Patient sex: M
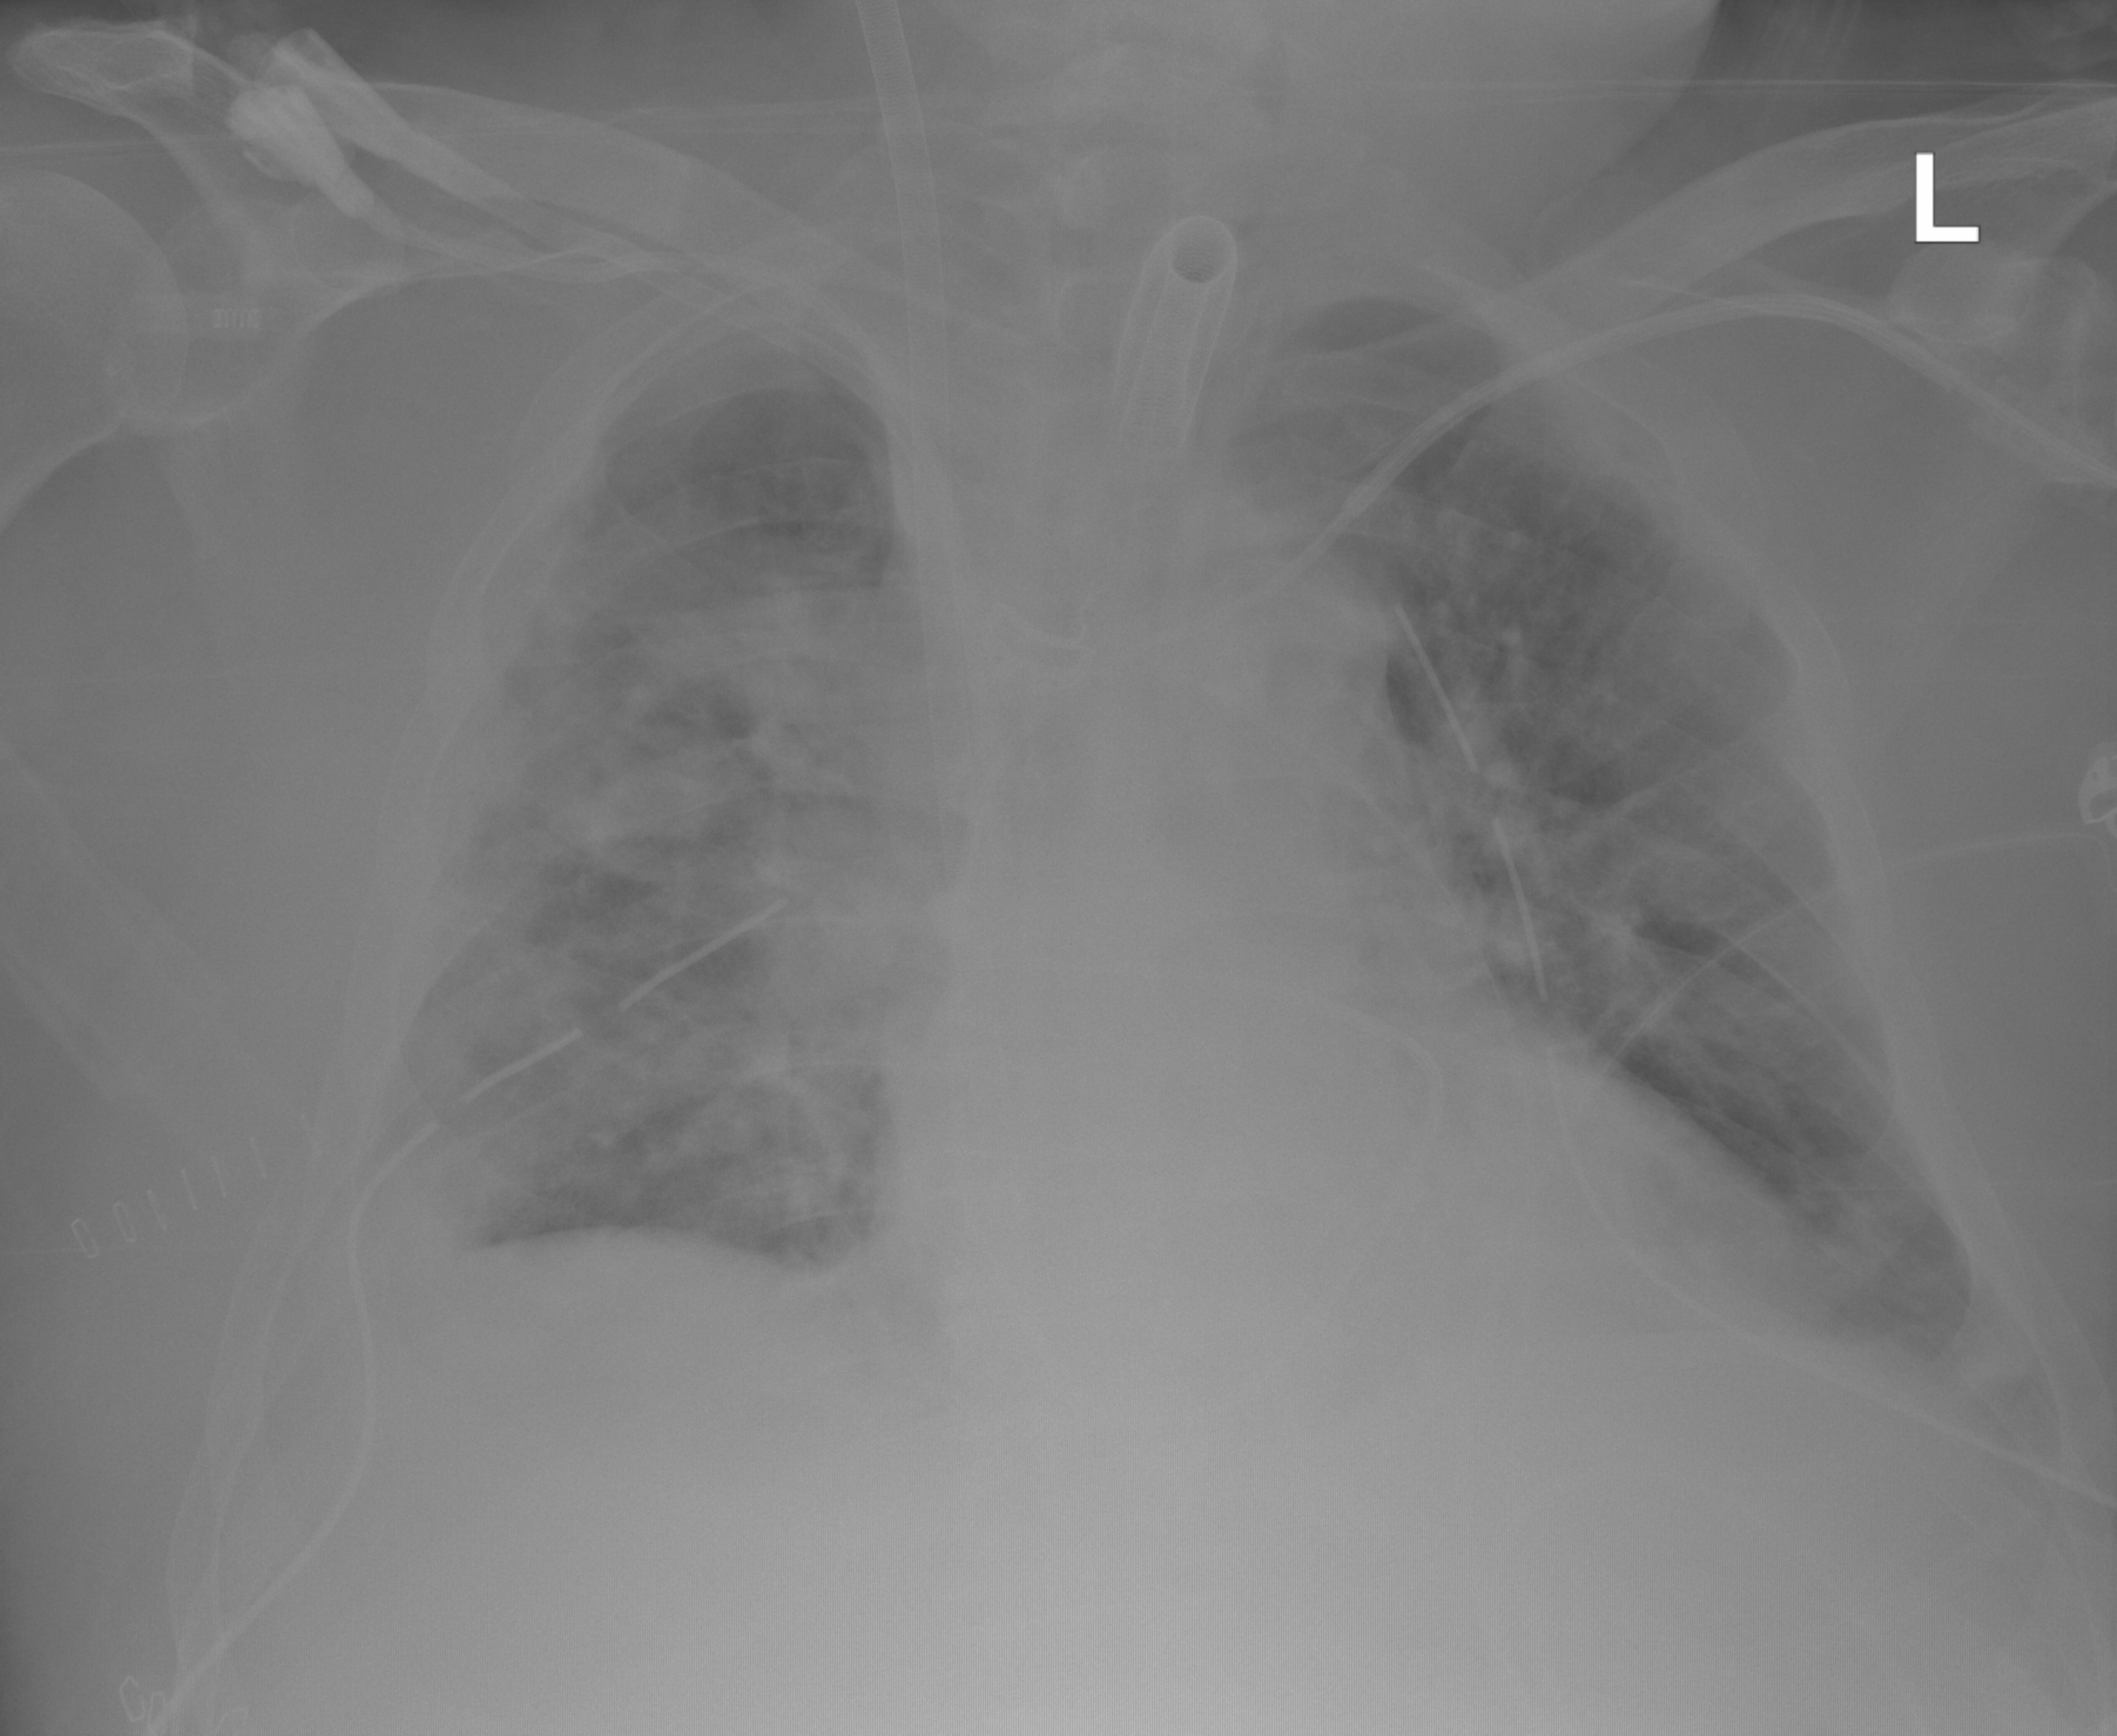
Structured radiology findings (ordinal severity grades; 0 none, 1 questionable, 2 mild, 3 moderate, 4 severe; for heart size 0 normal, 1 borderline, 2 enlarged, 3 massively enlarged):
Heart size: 1
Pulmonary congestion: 3
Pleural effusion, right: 2
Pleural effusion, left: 0
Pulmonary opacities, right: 2
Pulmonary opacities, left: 2
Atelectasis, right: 2
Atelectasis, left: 0